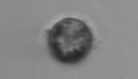
Label: Dinophyceae